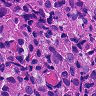
Metastatic tissue present: yes